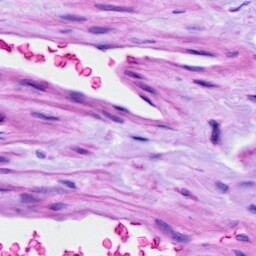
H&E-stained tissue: Ovarian